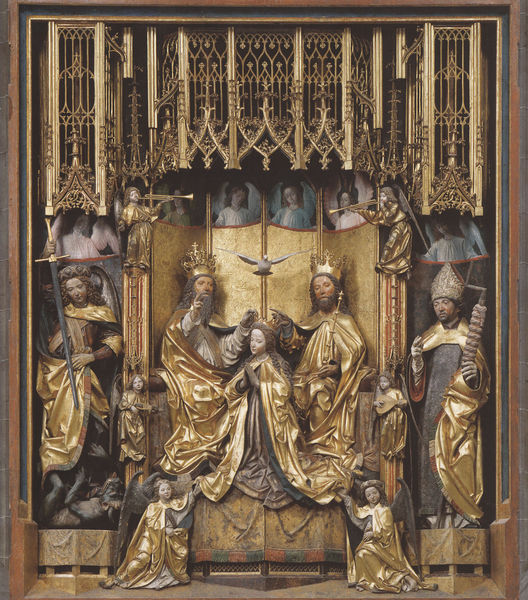
Titel: Bozen-Gries, Mittelschrein der Pfarrkirche St. Michael
Künstler: Michael Pacher
Standort: Bozen, Bozen-Gries, St. Michael (EU - AUT - Tirol)
Schlagwörter: gott, vogel, holz, taube, gold, gotik, krone, engel, bischof, vergoldet, schwert, altar, gotisch, christus, krönung, chor, baldachin, posaunen, könige, königin, heilige, maria, mutter gottes, geschnitzt, masswerk, gesprenge, retabel, heiliger geist, gottvater, himmelskönigin, engelschor, marien krönung, heilige geist, heiliger michael, marienkrönungkrönung mareins, mareinkrönung